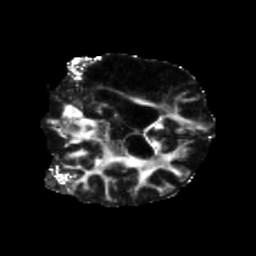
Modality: FA
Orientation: coronal
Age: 51
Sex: male
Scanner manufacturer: siemens
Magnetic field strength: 3 T
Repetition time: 5.25 s
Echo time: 0.08 s